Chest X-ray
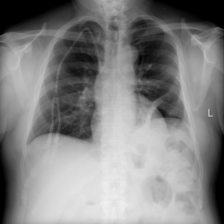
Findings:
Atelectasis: positive
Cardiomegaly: negative
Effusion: negative
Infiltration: positive
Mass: negative
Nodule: negative
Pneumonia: negative
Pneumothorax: negative
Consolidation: negative
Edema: negative
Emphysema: negative
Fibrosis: negative
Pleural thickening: negative
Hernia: negative